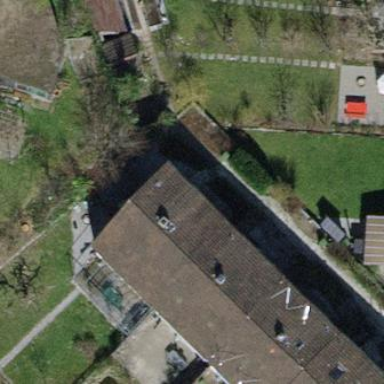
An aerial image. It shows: Terrace building with gabled tile roof.